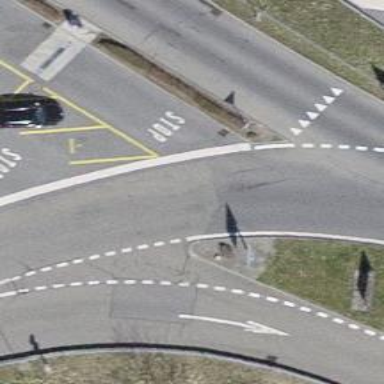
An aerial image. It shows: Road with stop sign.